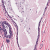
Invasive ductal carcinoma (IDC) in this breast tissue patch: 0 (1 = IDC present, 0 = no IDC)